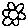
Label: flower